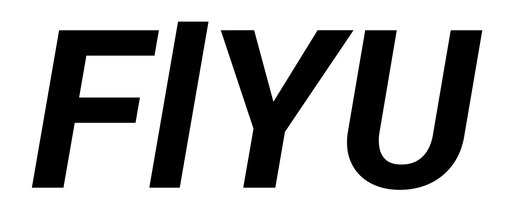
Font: Roboto-Italic_Bold_Italic